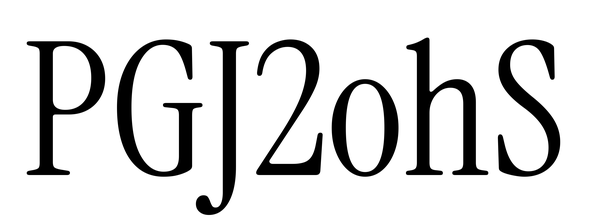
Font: InstrumentSerif-Regular